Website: ulta-beauty
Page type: address-validator
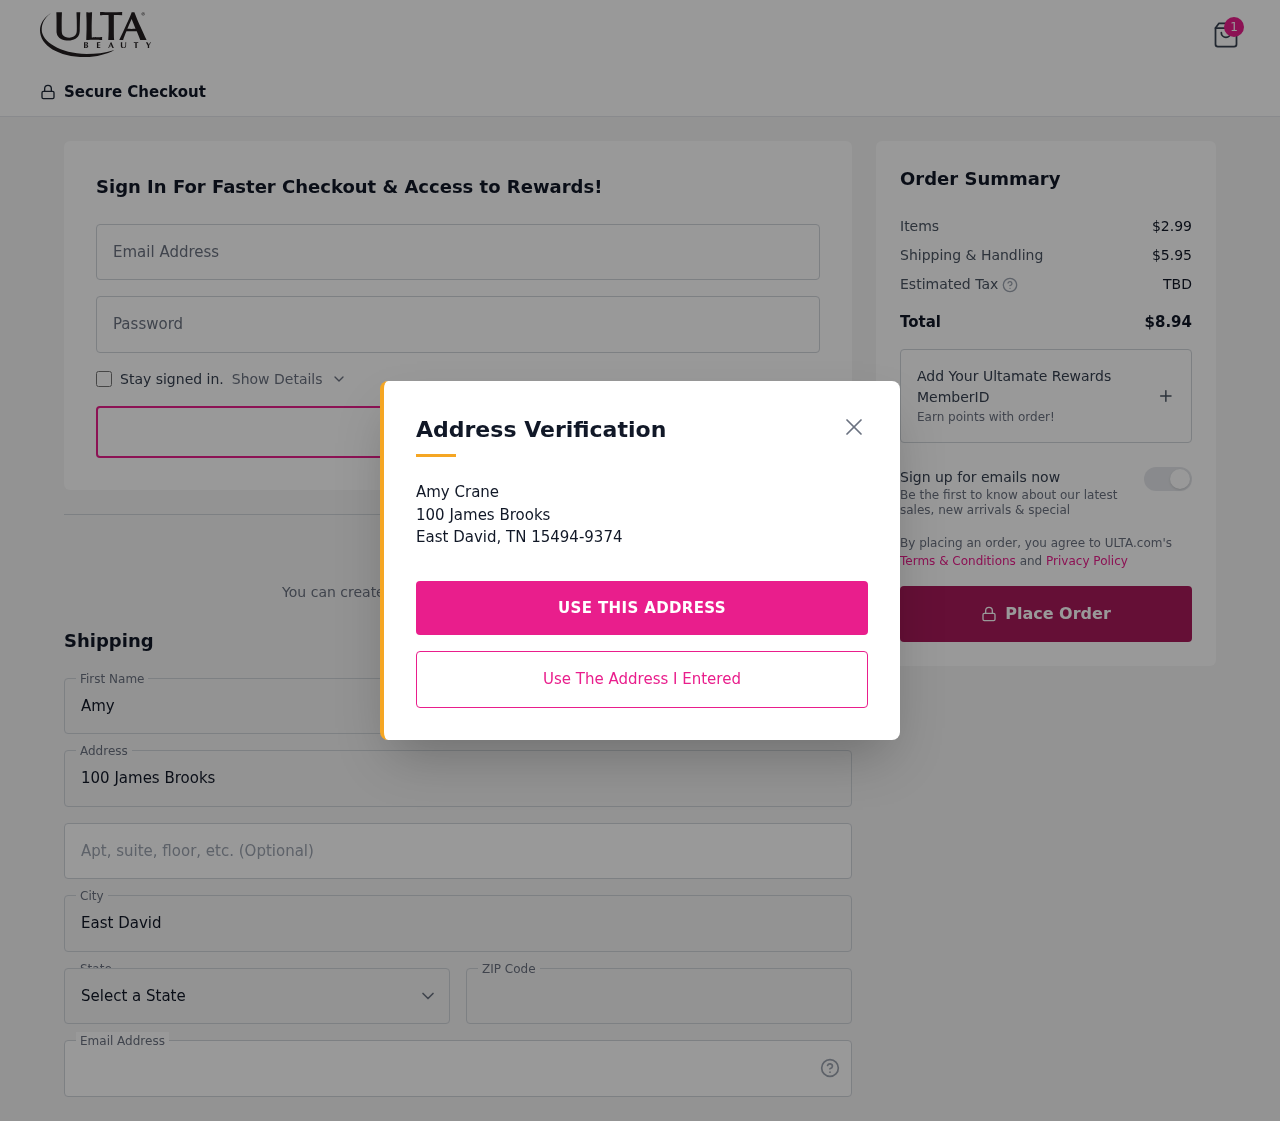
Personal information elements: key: PII_CITY
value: East David
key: PII_EMAIL
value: amy_crane@hotmail.com
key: PII_FIRSTNAME
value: Amy
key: PII_LASTNAME
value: Crane
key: PII_POSTCODE
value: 15494
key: PII_STATE_ABBR
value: TN
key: PII_STREET
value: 100 James Brooks
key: PII_STREET2
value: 100 James Brooks
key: PII_FULLNAME2
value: Amy Crane
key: PII_CITY2
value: East David
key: PII_STATE_ABBR2
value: TN
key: PII_POSTCODE_FULL
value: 15494
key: PII_POSTCODE_EXT
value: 9374
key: PII_POSTCODE_NUMERIC
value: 15494
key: PII_POSTCODE_EXT_NUMERIC
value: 9374
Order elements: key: ORDER_NUM_ITEMS
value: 1
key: ORDER_SUBTOTAL
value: $2.99
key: ORDER_SHIPPING_COST
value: $5.95
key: ORDER_TOTAL
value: $8.94